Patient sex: F
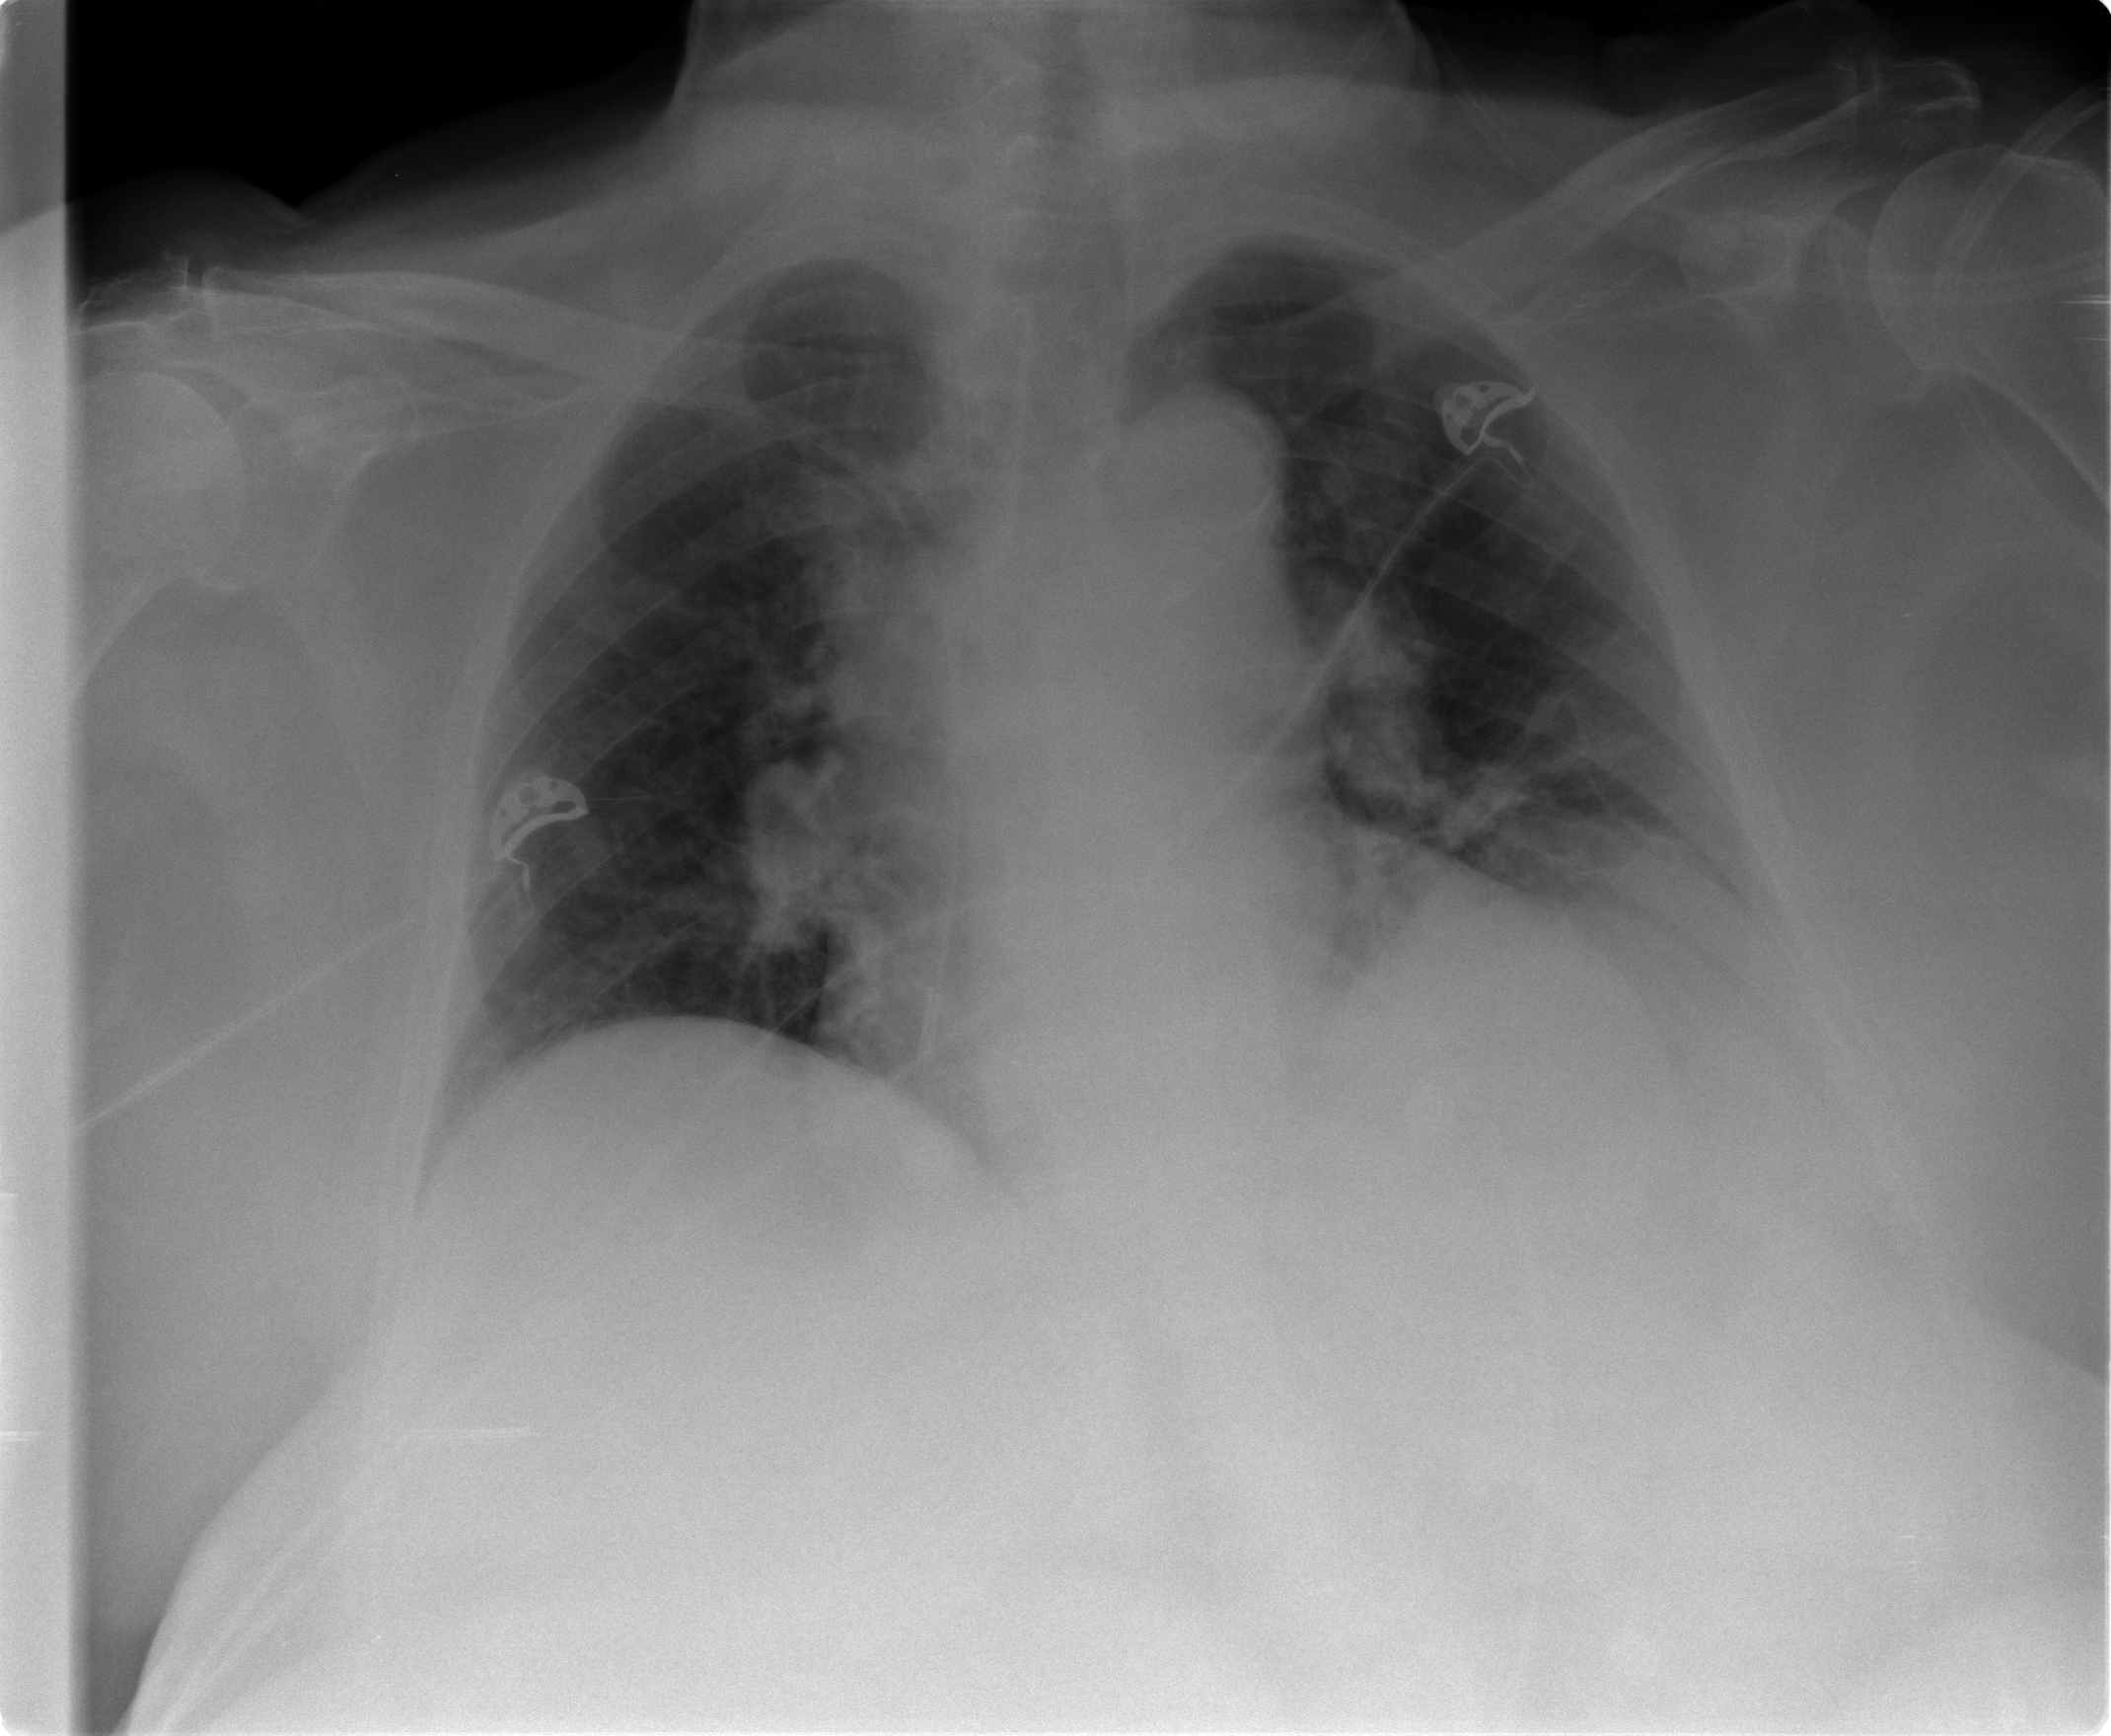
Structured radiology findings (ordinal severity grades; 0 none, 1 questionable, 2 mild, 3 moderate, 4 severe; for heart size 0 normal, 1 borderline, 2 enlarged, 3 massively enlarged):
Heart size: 2
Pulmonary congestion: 0
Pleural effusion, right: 0
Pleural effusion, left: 0
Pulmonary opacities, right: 0
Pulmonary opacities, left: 0
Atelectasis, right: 0
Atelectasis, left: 2